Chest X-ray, PA view. Patient: 36 years old, sex F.
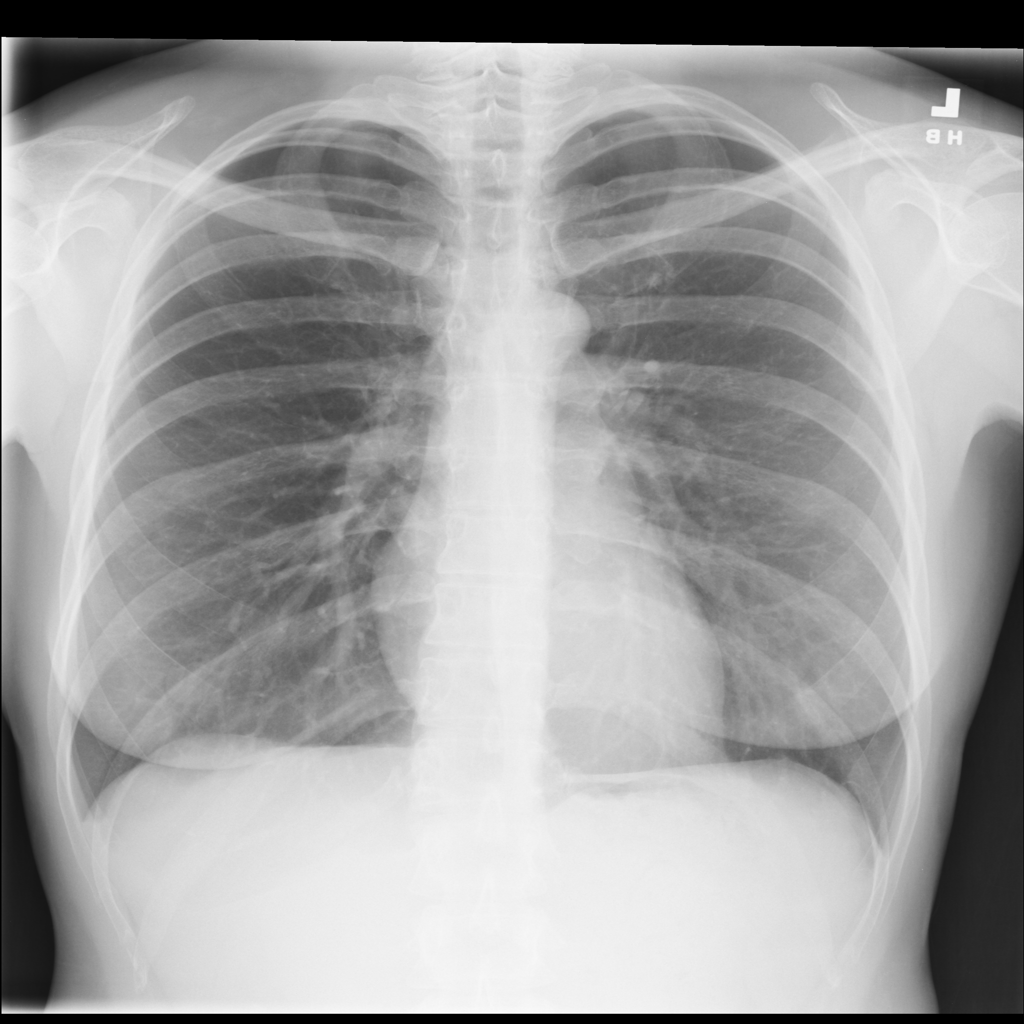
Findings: No Finding